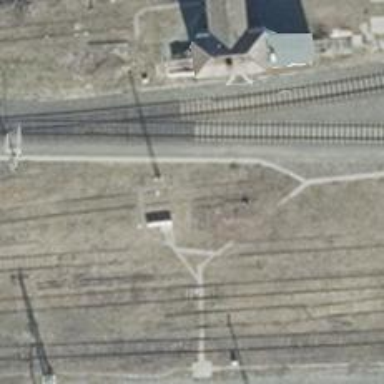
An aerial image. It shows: Abandoned spur railway.